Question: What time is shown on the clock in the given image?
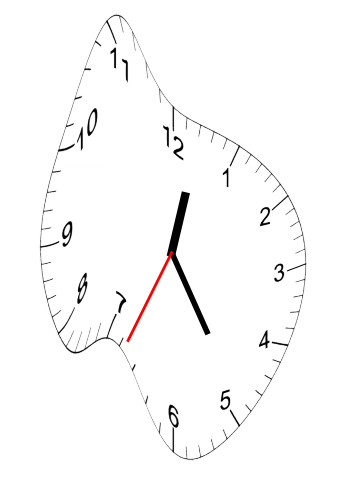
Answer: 12:24:34